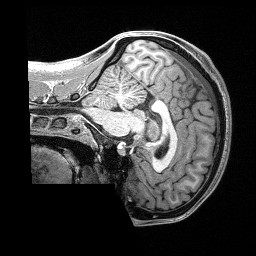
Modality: T1w
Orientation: sagittal
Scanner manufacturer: siemens
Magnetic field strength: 3 T
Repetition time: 2.4 s
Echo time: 0.00122 s